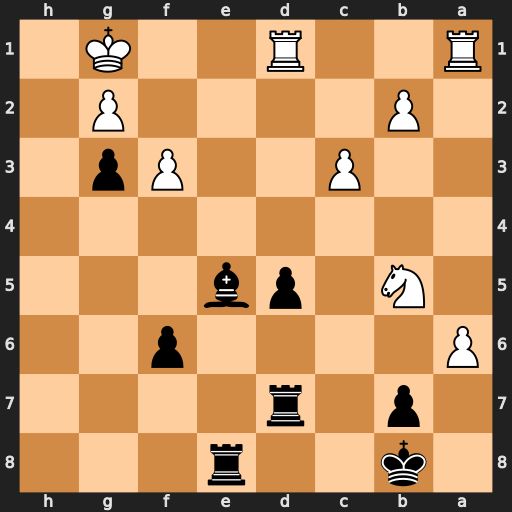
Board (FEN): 1k2r3/1p1r4/P4p2/1N1pb3/8/2P2Pp1/1P4P1/R2R2K1
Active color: b
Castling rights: -
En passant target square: -
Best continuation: Bf4 Re1 Be3+ Rxe3 Rxe3